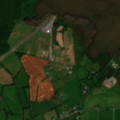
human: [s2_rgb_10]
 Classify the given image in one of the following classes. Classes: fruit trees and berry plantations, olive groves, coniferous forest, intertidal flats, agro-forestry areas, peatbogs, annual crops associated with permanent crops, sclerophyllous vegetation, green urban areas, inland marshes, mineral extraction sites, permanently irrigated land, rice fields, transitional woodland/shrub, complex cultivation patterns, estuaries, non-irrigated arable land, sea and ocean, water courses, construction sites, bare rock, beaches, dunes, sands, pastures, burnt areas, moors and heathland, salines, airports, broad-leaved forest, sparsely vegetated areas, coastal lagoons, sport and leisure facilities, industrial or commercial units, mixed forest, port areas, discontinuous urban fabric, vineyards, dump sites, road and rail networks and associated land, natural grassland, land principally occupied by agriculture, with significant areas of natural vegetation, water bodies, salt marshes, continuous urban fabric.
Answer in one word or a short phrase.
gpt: pastures, coniferous forest, peatbogs